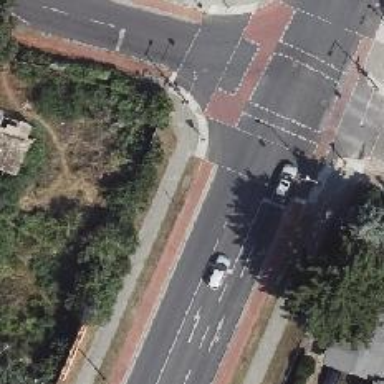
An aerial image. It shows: Secondary road with asphalt surface and lane markings. There are sidewalks on both sides and track for cyclists on both sides as well.